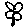
Label: flower